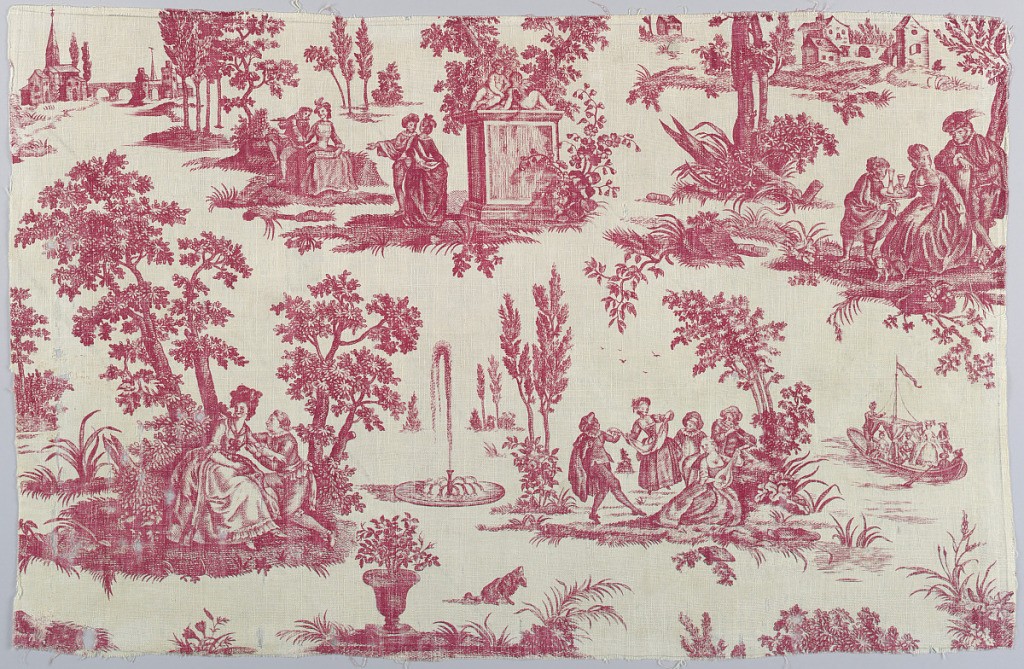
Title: Textile
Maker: Jean-Baptiste Huet, French, 1745 – 1811
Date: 1780–1790
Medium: cotton Technique: printed by engraved copper plate on plain weave
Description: Textile printed with red on white showing country scenes.